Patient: sex M, age 47
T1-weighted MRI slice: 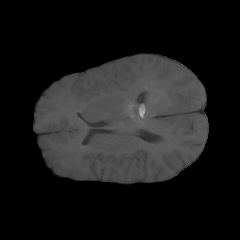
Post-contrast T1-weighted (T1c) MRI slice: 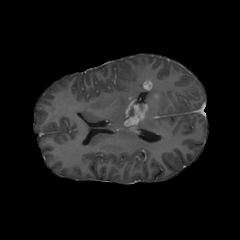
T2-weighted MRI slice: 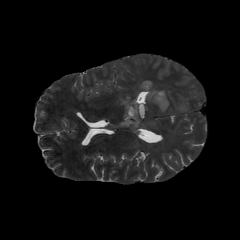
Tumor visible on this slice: yes
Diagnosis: Glioblastoma, IDH-wildtype
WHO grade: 4